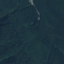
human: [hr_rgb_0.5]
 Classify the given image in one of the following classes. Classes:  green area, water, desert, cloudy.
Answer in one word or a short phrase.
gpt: green area